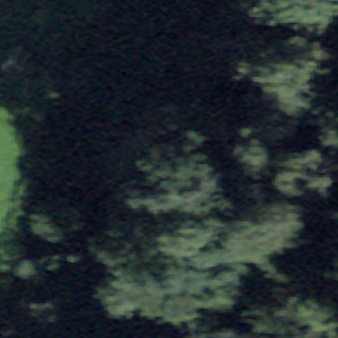
Label: other